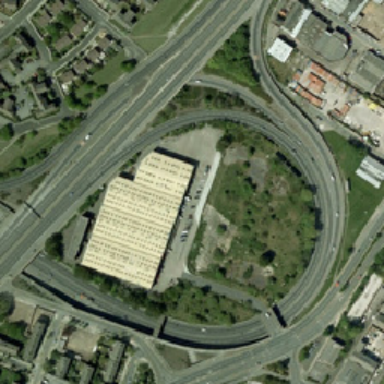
White buildings are surrounded by viaducts .